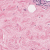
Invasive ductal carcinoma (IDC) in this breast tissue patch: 0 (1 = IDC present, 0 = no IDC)